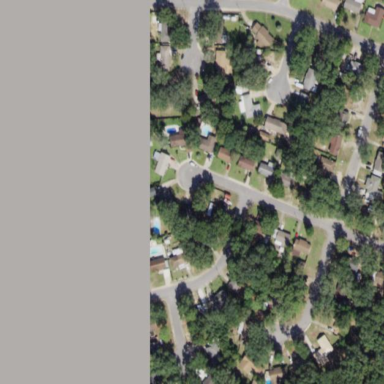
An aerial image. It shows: Residential area consisting of single-family homes.